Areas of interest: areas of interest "Yuan Village Temple"
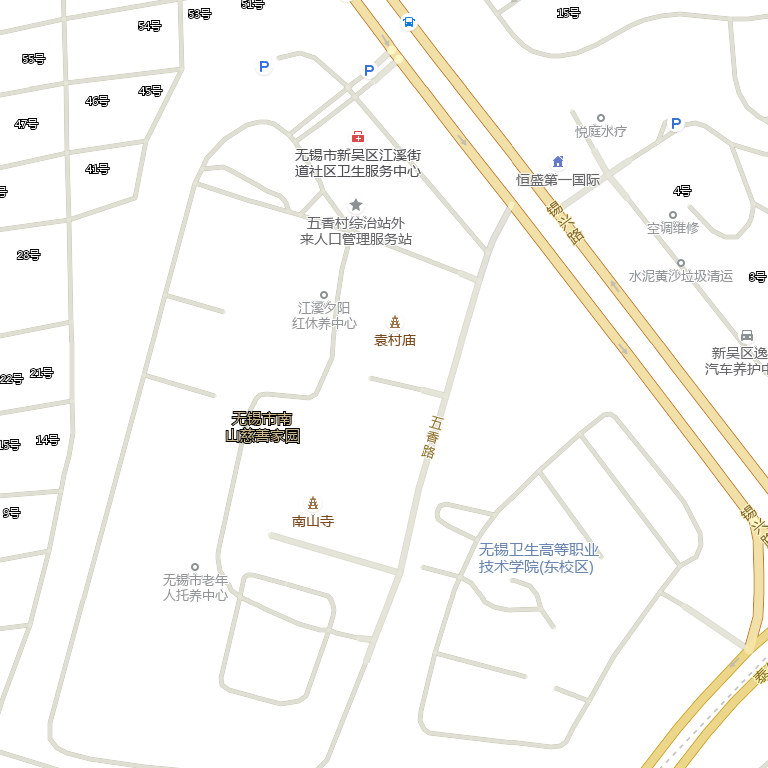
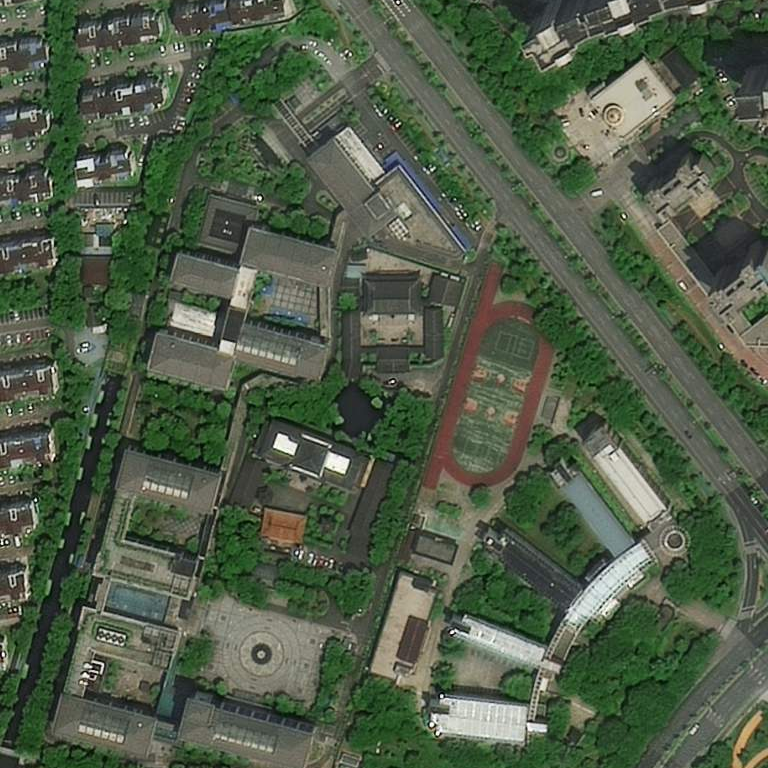